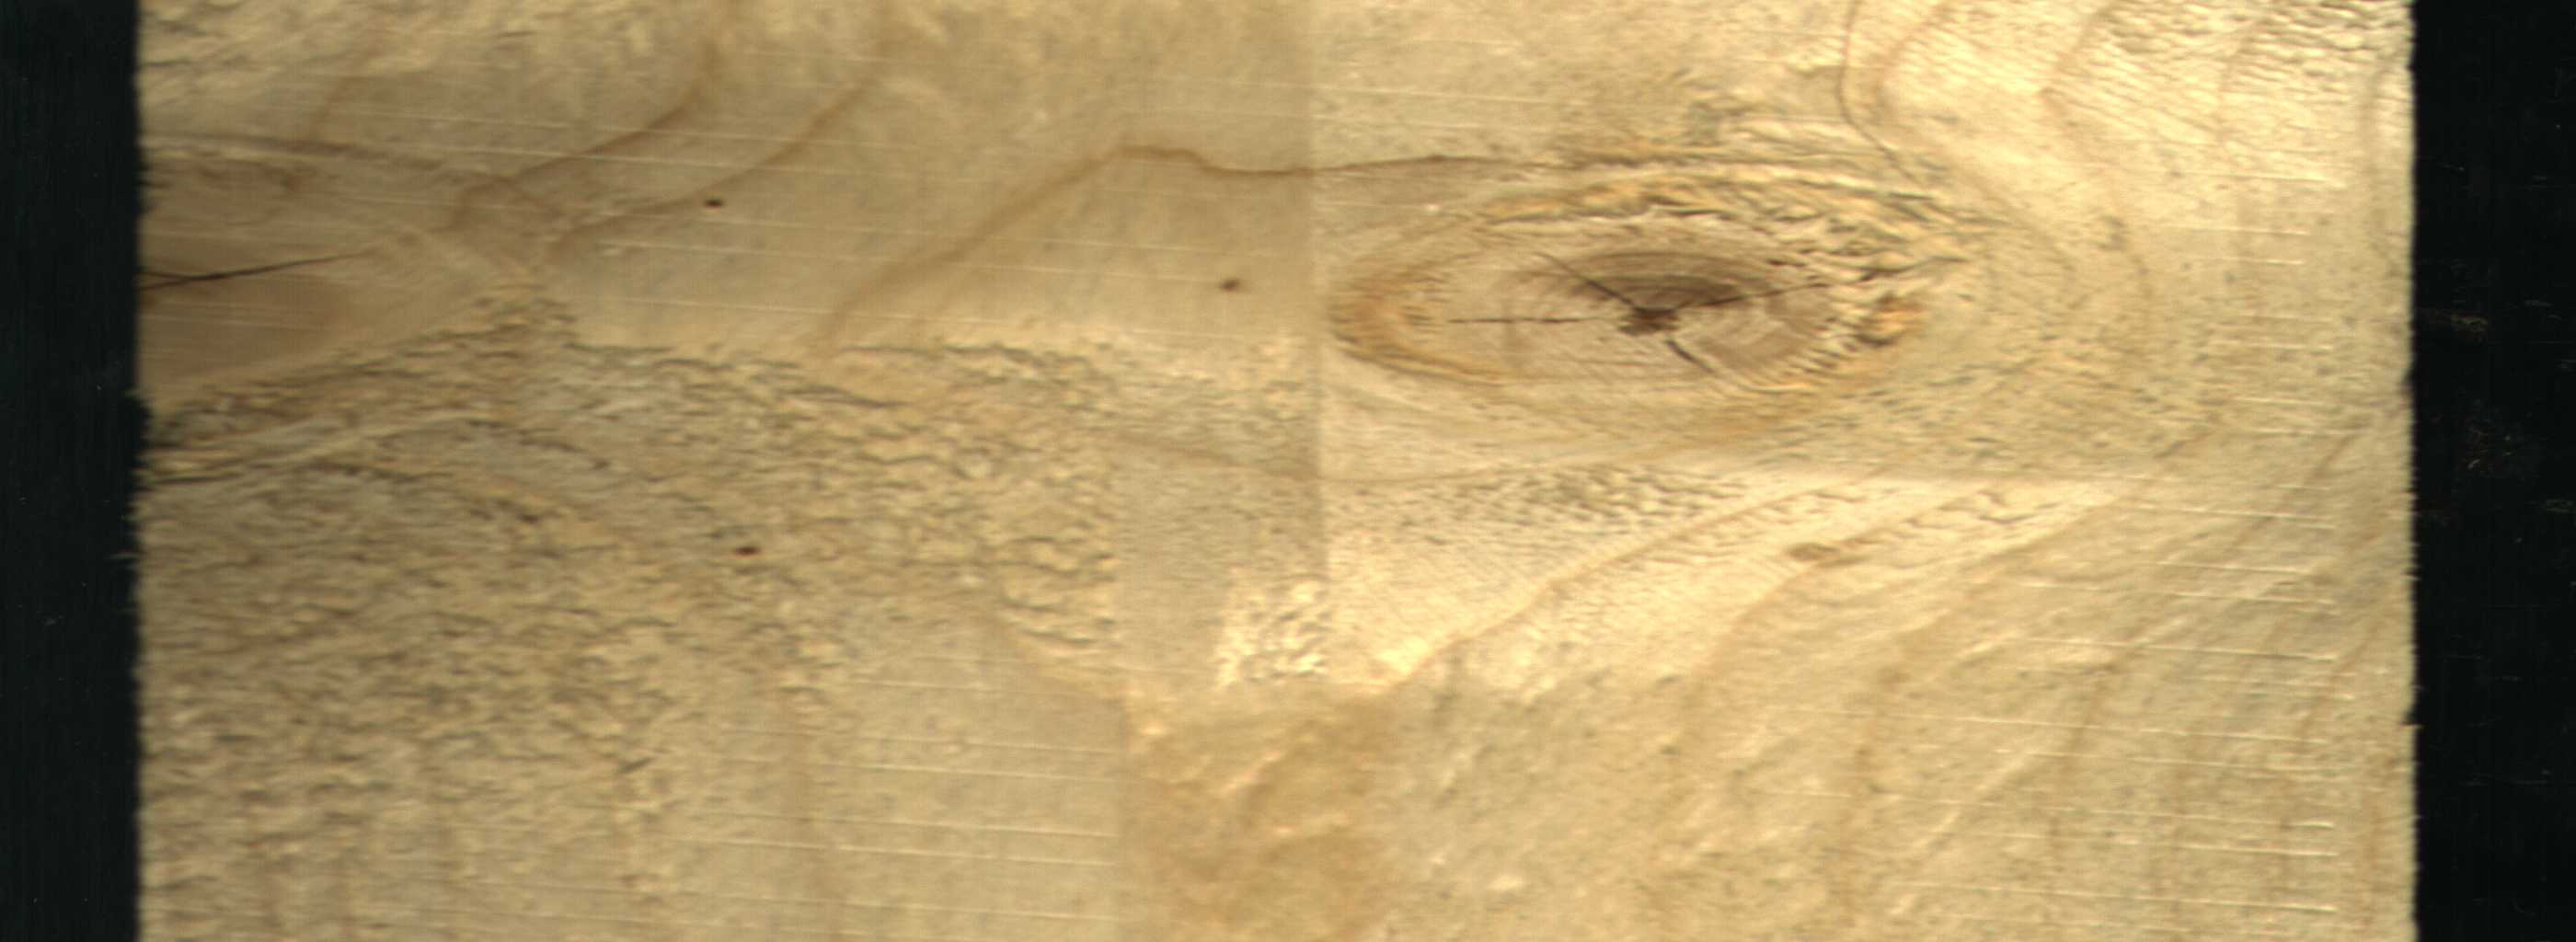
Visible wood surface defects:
knot_with_crack
knot_with_crack